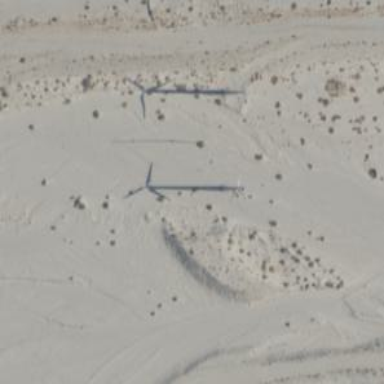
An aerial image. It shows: Horizontal axis wind turbine generating power from wind.